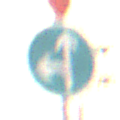
Verkehrszeichen: VorgeschriebeneFahrtrichtungGeradeausOderLinks
Zusatzzeichen oben: VorfahrtGewaehren
Umgebung: Roofed, Suburban
Tageszeit: MorningAfternoon
Wetter: PartlyCloudy
Licht: Natural
Jahreszeit: Winter
Kontrast: LowContrast